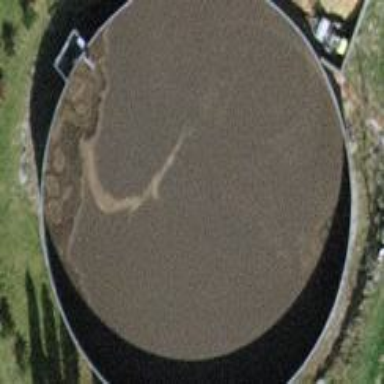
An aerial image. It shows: Storage tank building.